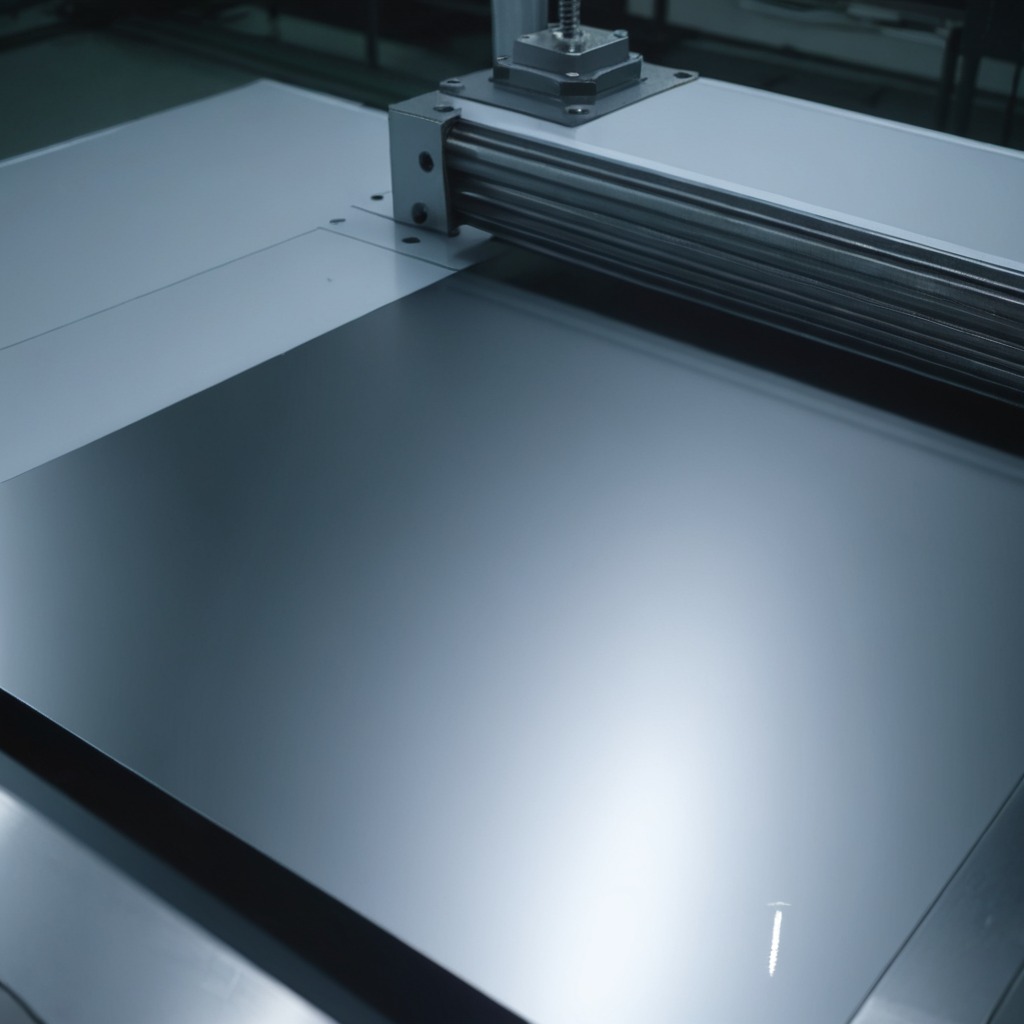
A metal screw is lying on a metal table in a machine shop under fluorescent lights.